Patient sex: F
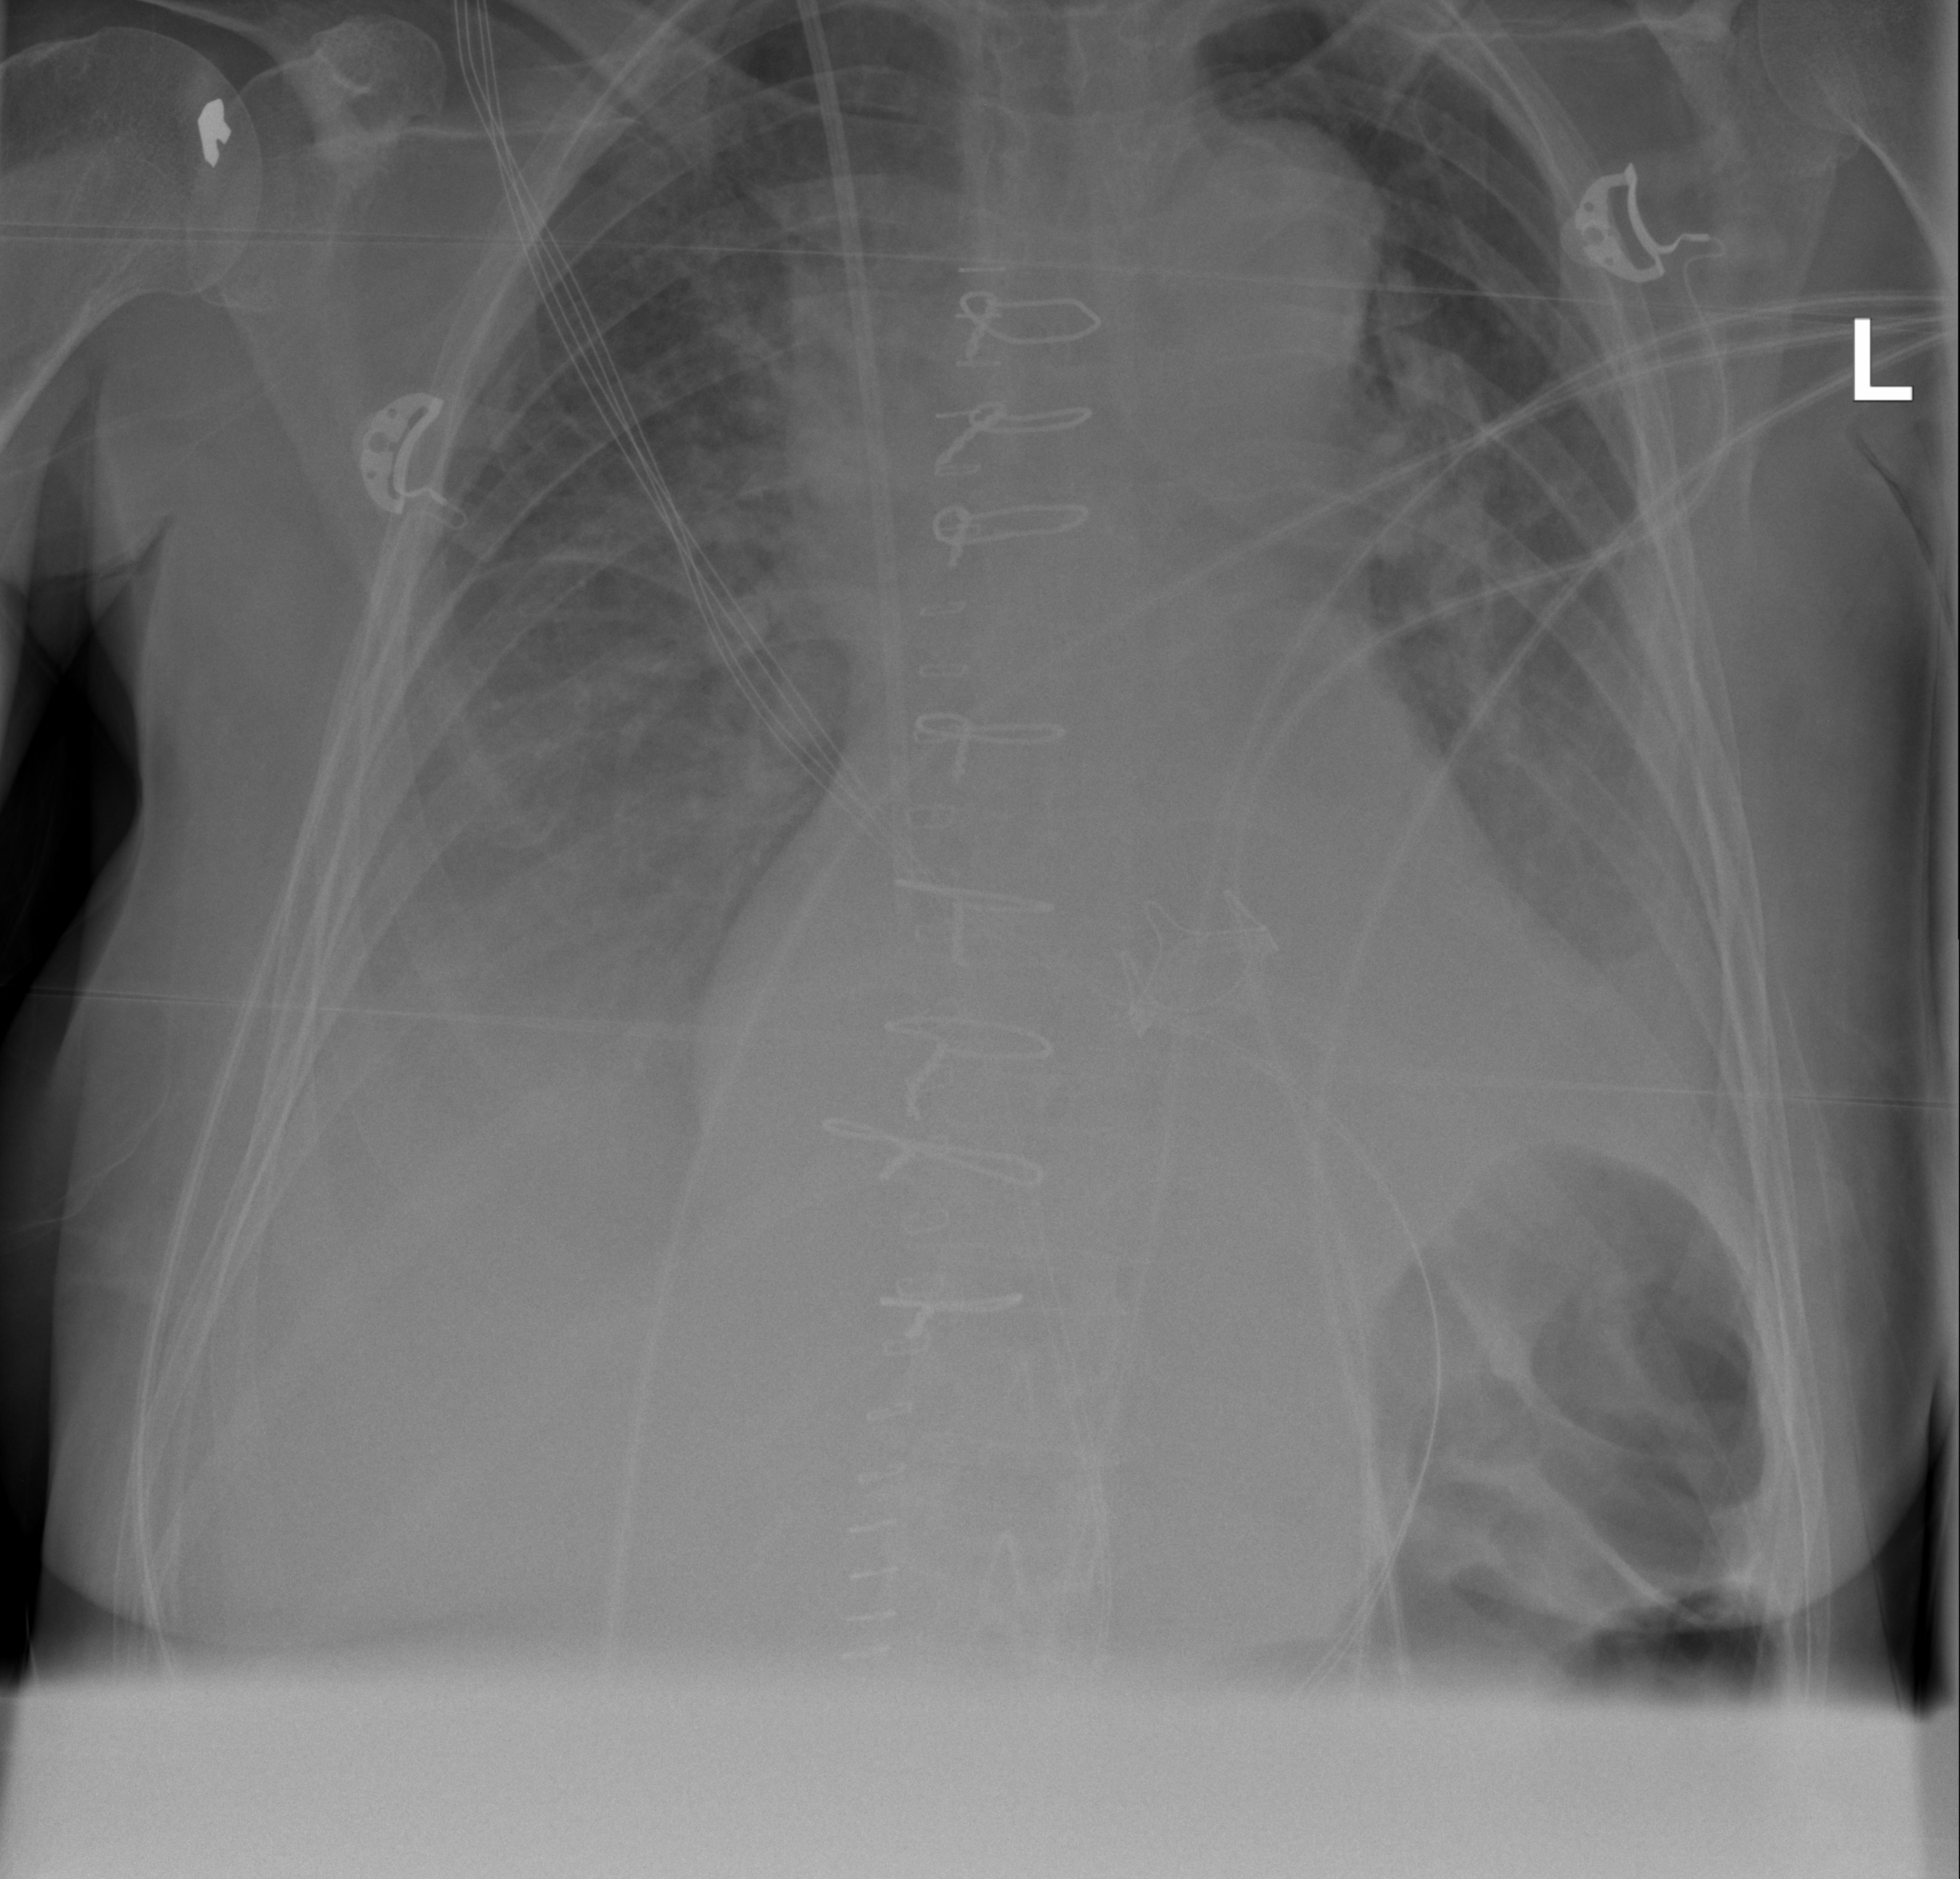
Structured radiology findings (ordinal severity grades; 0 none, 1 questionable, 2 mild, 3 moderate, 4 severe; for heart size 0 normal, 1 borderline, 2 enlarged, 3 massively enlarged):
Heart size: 2
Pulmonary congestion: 2
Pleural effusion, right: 2
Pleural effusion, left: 2
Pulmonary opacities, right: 2
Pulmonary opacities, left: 2
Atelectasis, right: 2
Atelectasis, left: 2